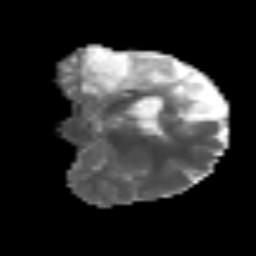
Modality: MD
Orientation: coronal
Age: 46
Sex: male
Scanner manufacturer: siemens
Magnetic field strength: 3 T
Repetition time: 3.2 s
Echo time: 0.081 s